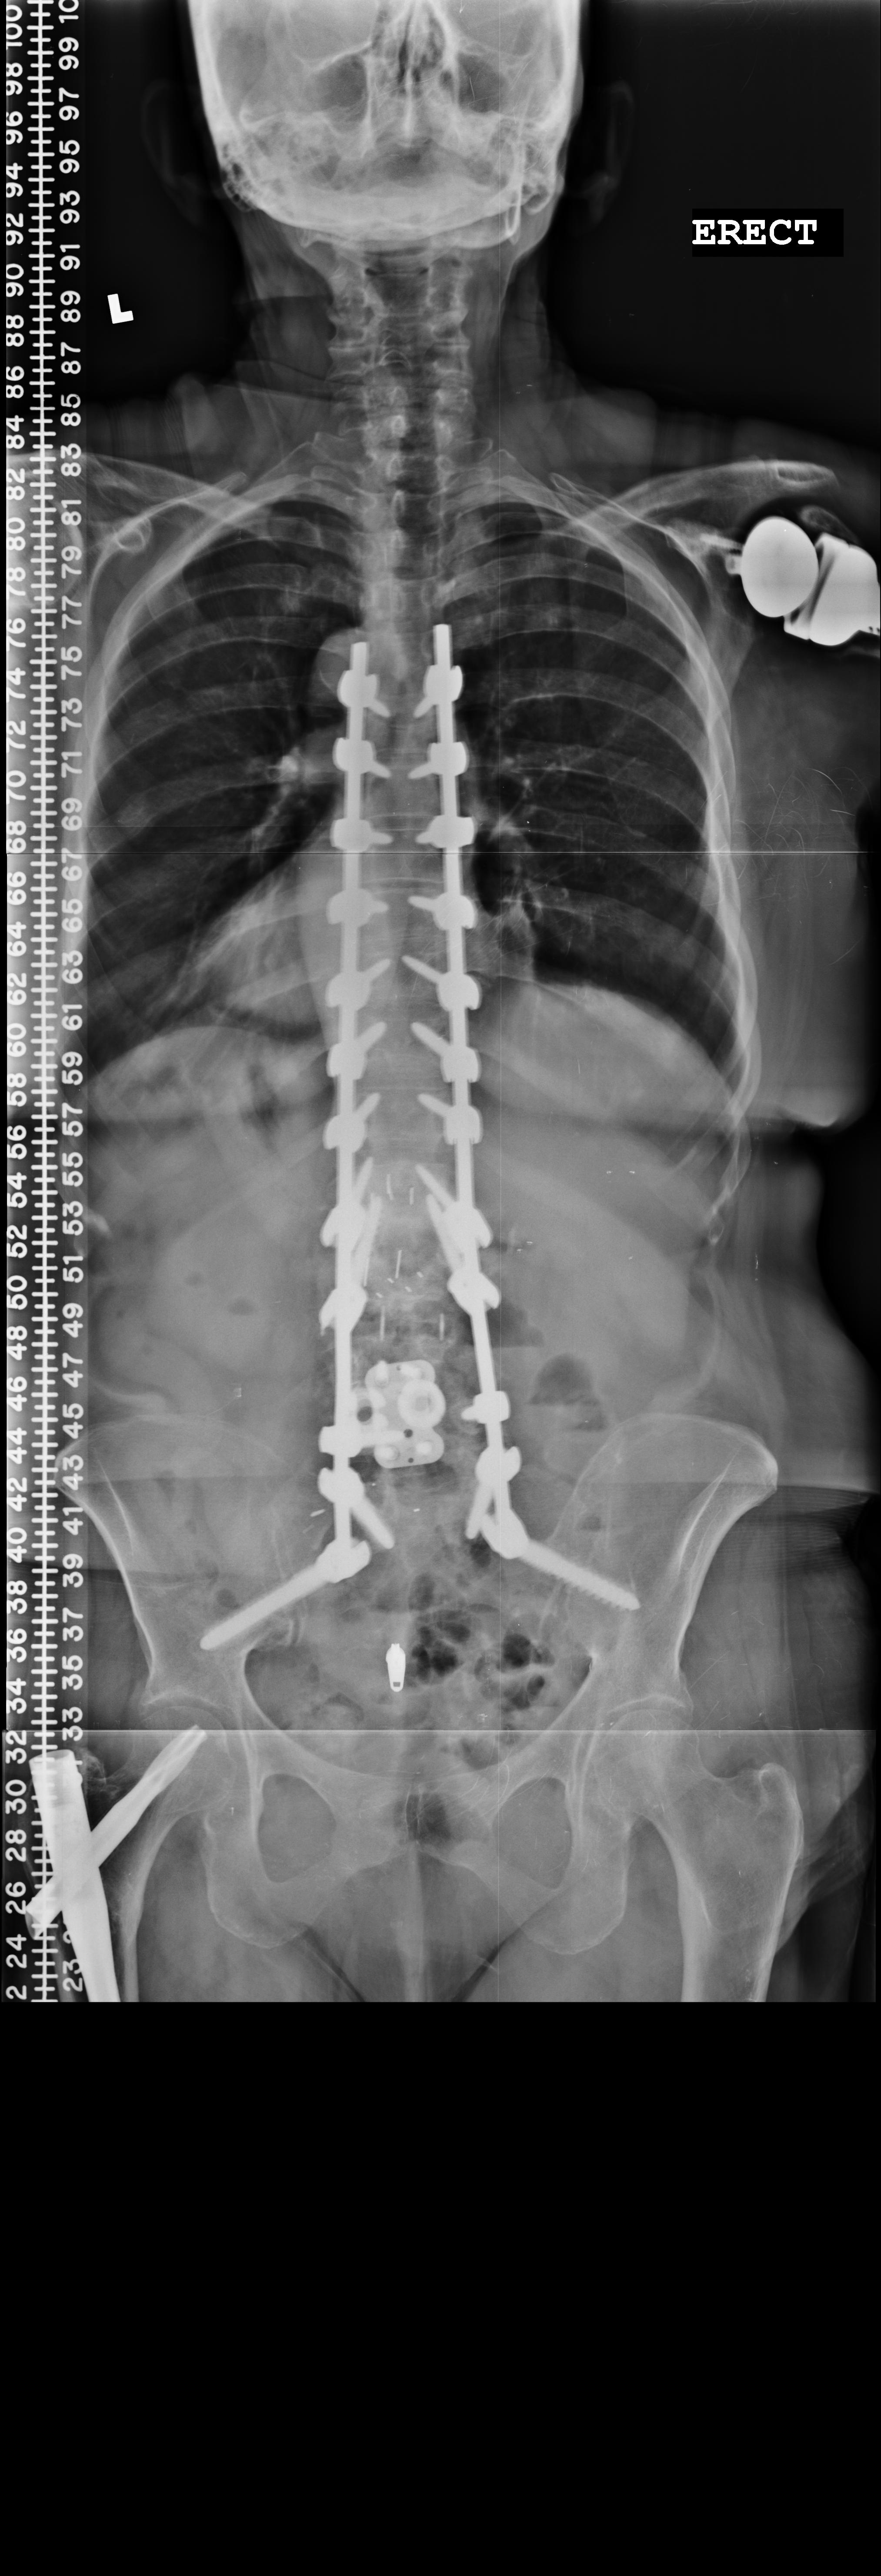
View: AP